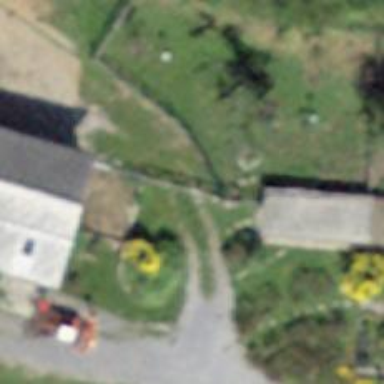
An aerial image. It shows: Gate.